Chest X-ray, PA view. Patient: 69 years old, sex M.
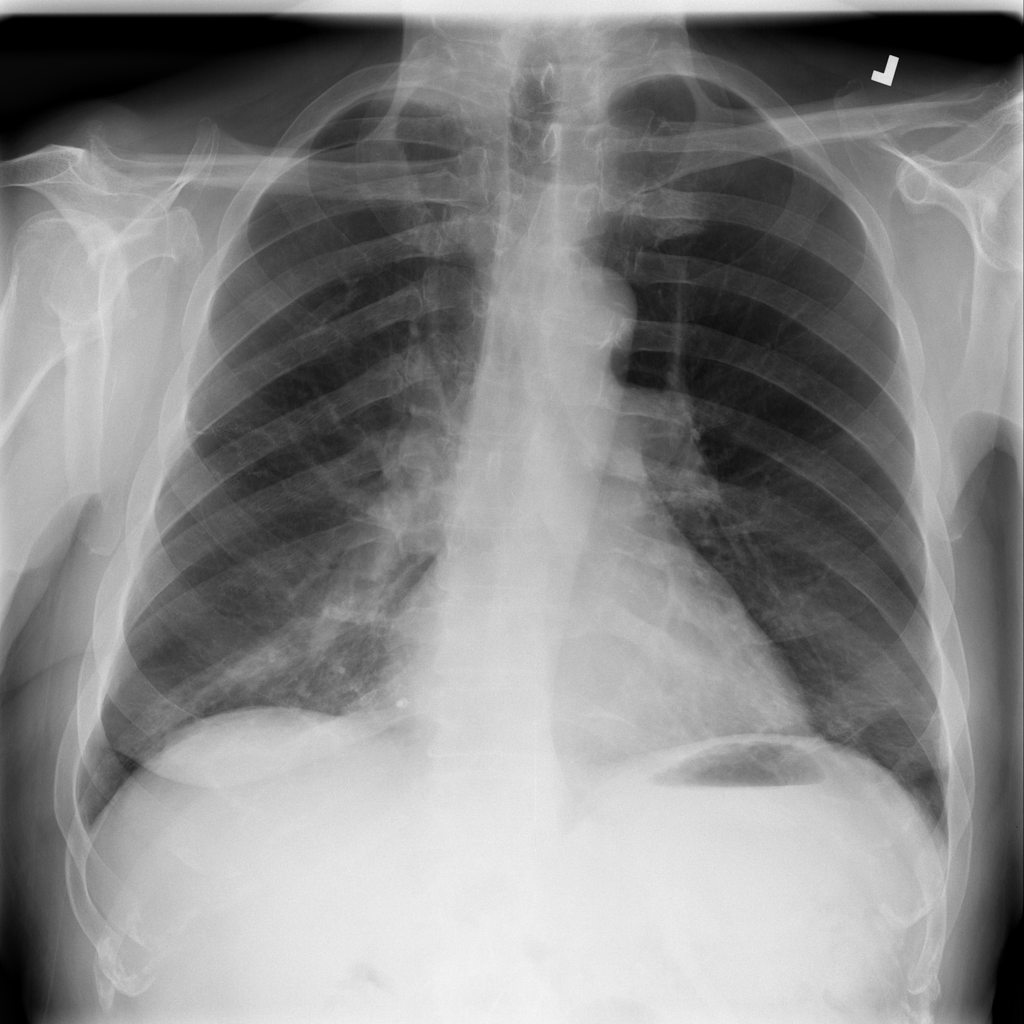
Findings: Infiltration